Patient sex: F
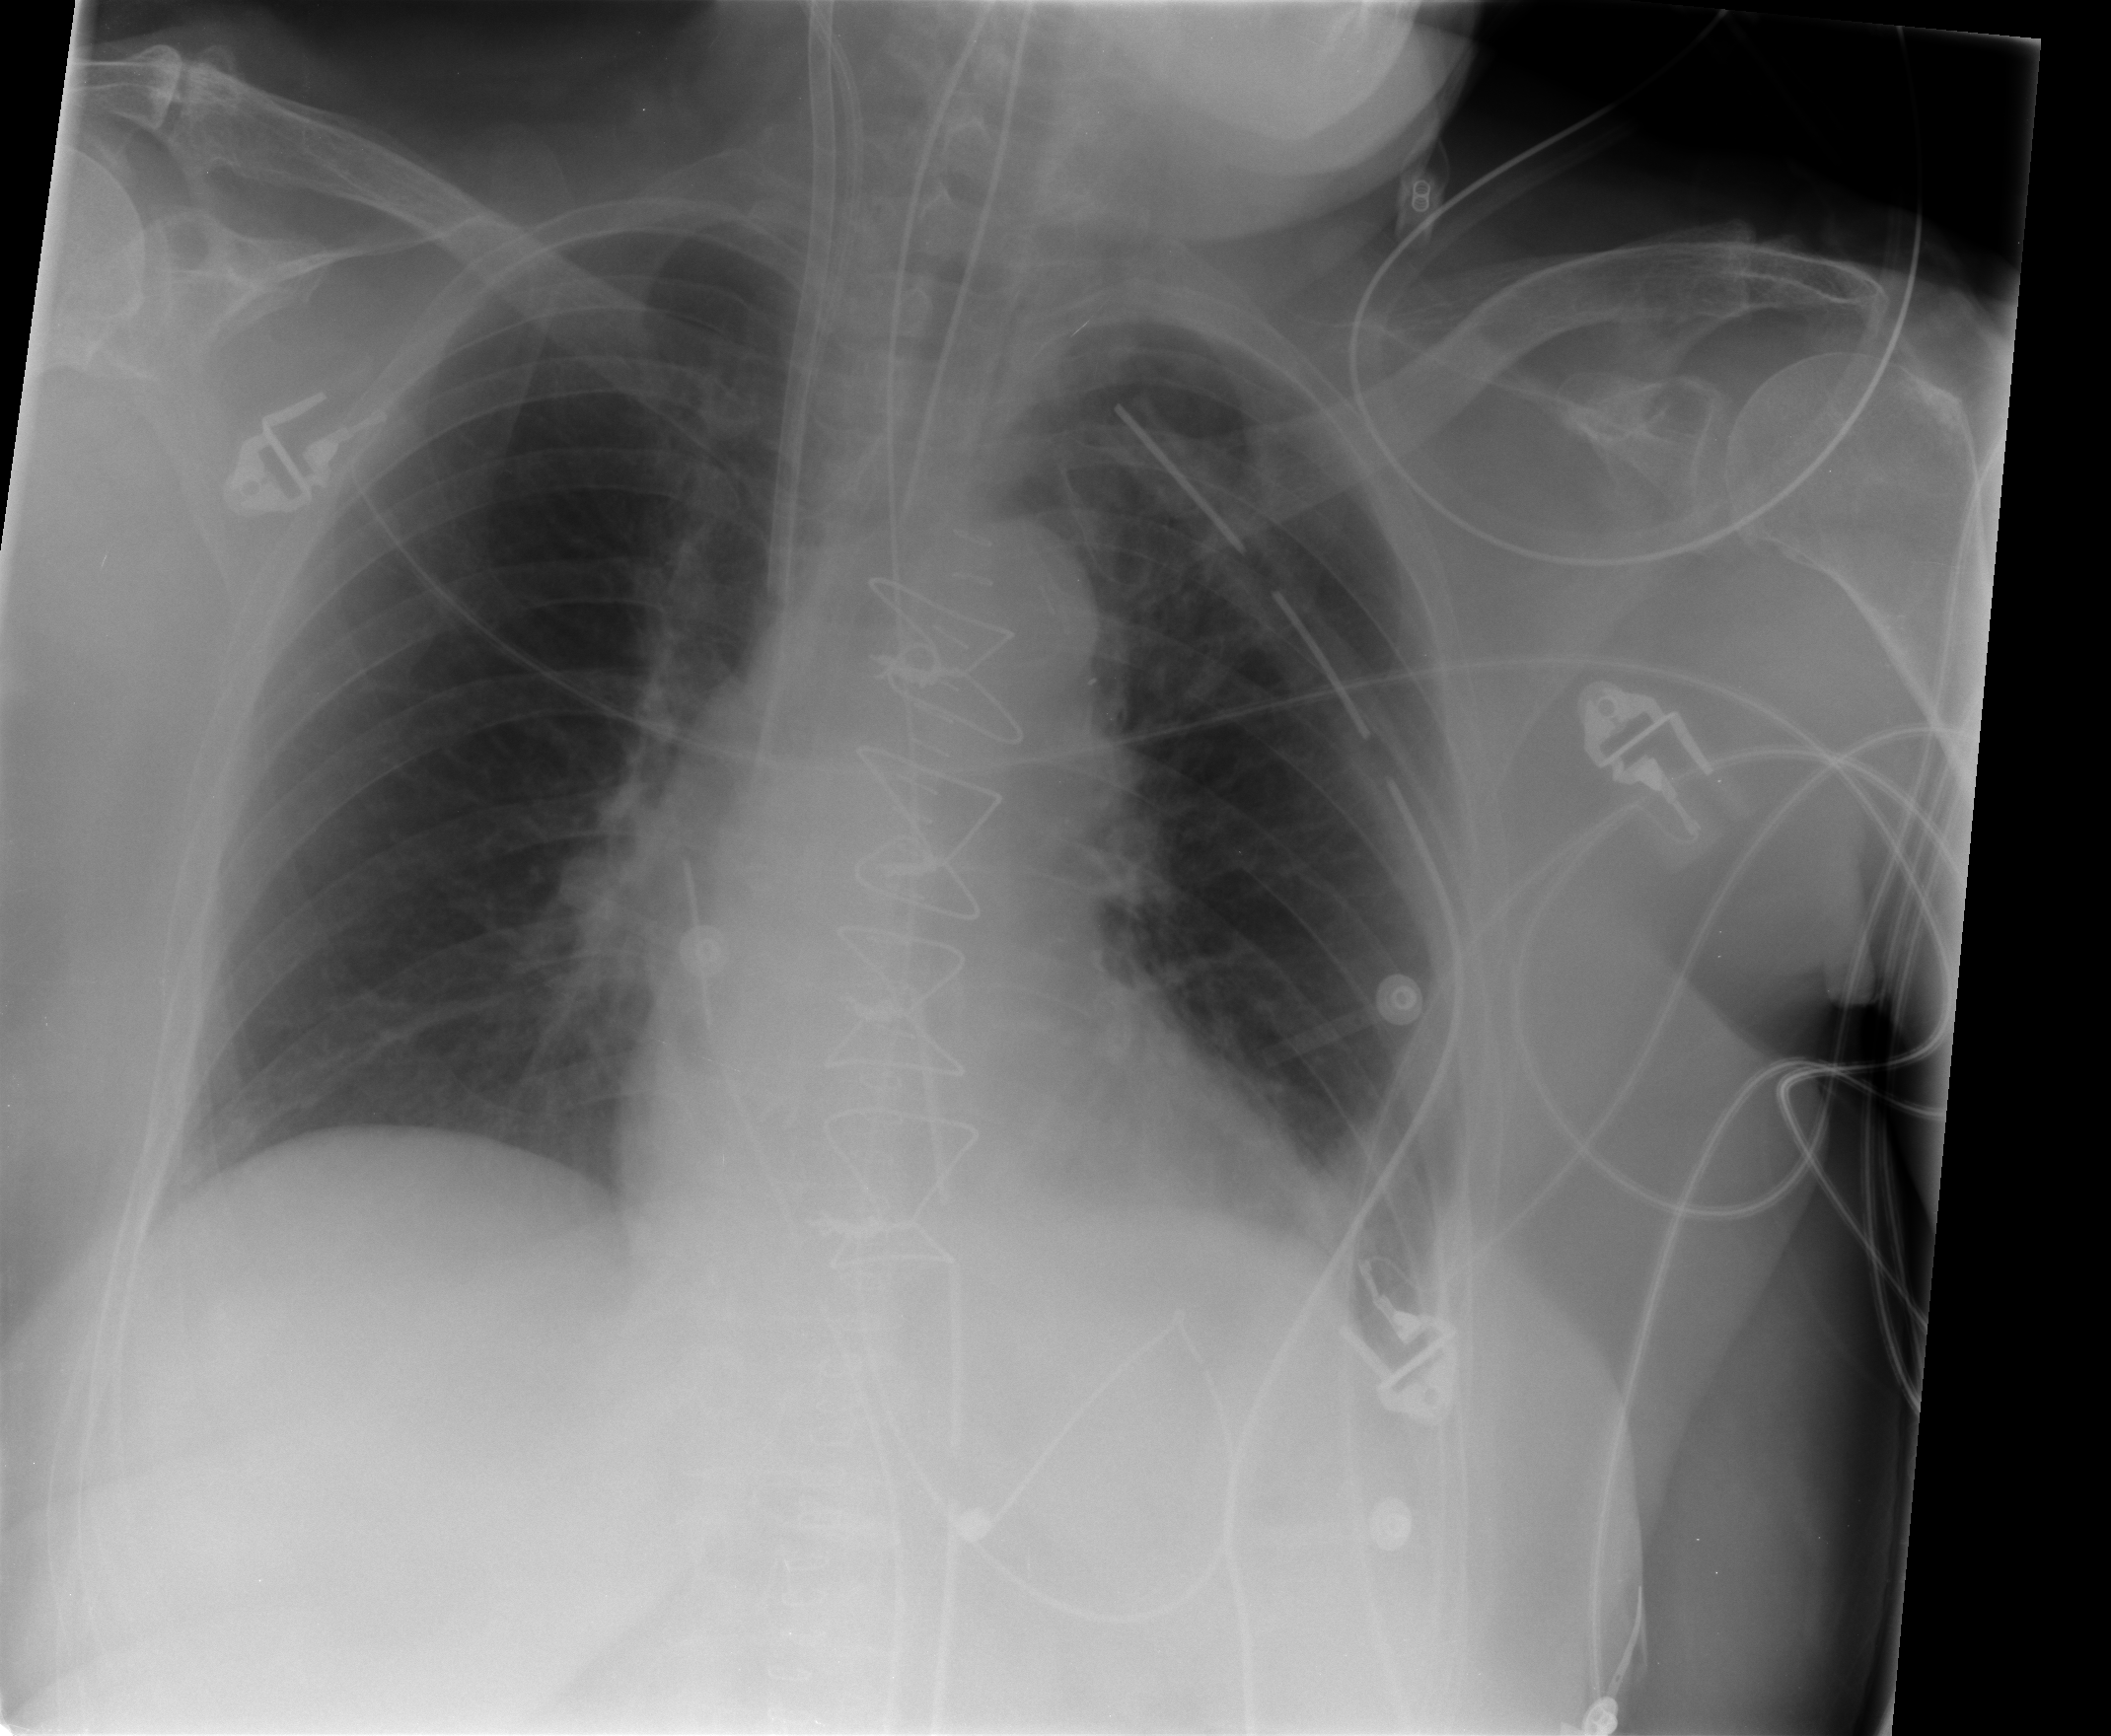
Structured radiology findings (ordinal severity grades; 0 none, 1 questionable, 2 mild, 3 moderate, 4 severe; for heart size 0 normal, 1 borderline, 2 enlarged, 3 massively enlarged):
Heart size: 0
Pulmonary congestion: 0
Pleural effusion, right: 0
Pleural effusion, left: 2
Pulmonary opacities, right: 0
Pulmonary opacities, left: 0
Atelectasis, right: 0
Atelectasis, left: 2